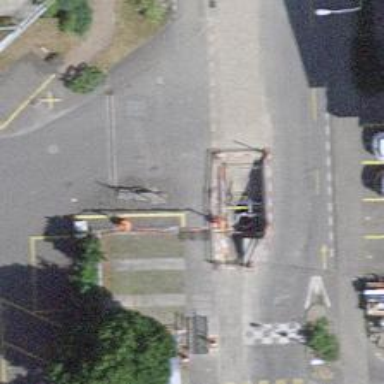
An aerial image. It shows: Sidewalk along the footway.